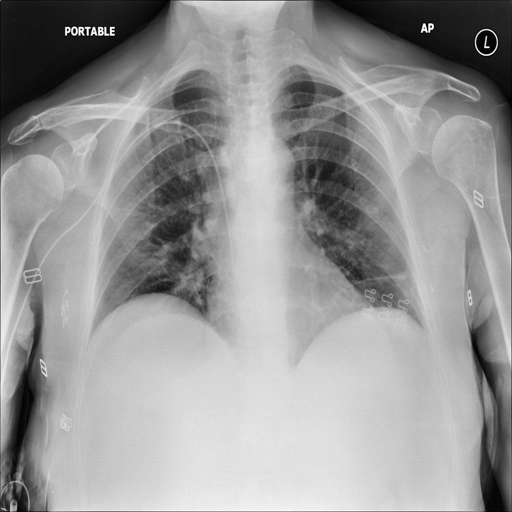
Finding: NORMAL